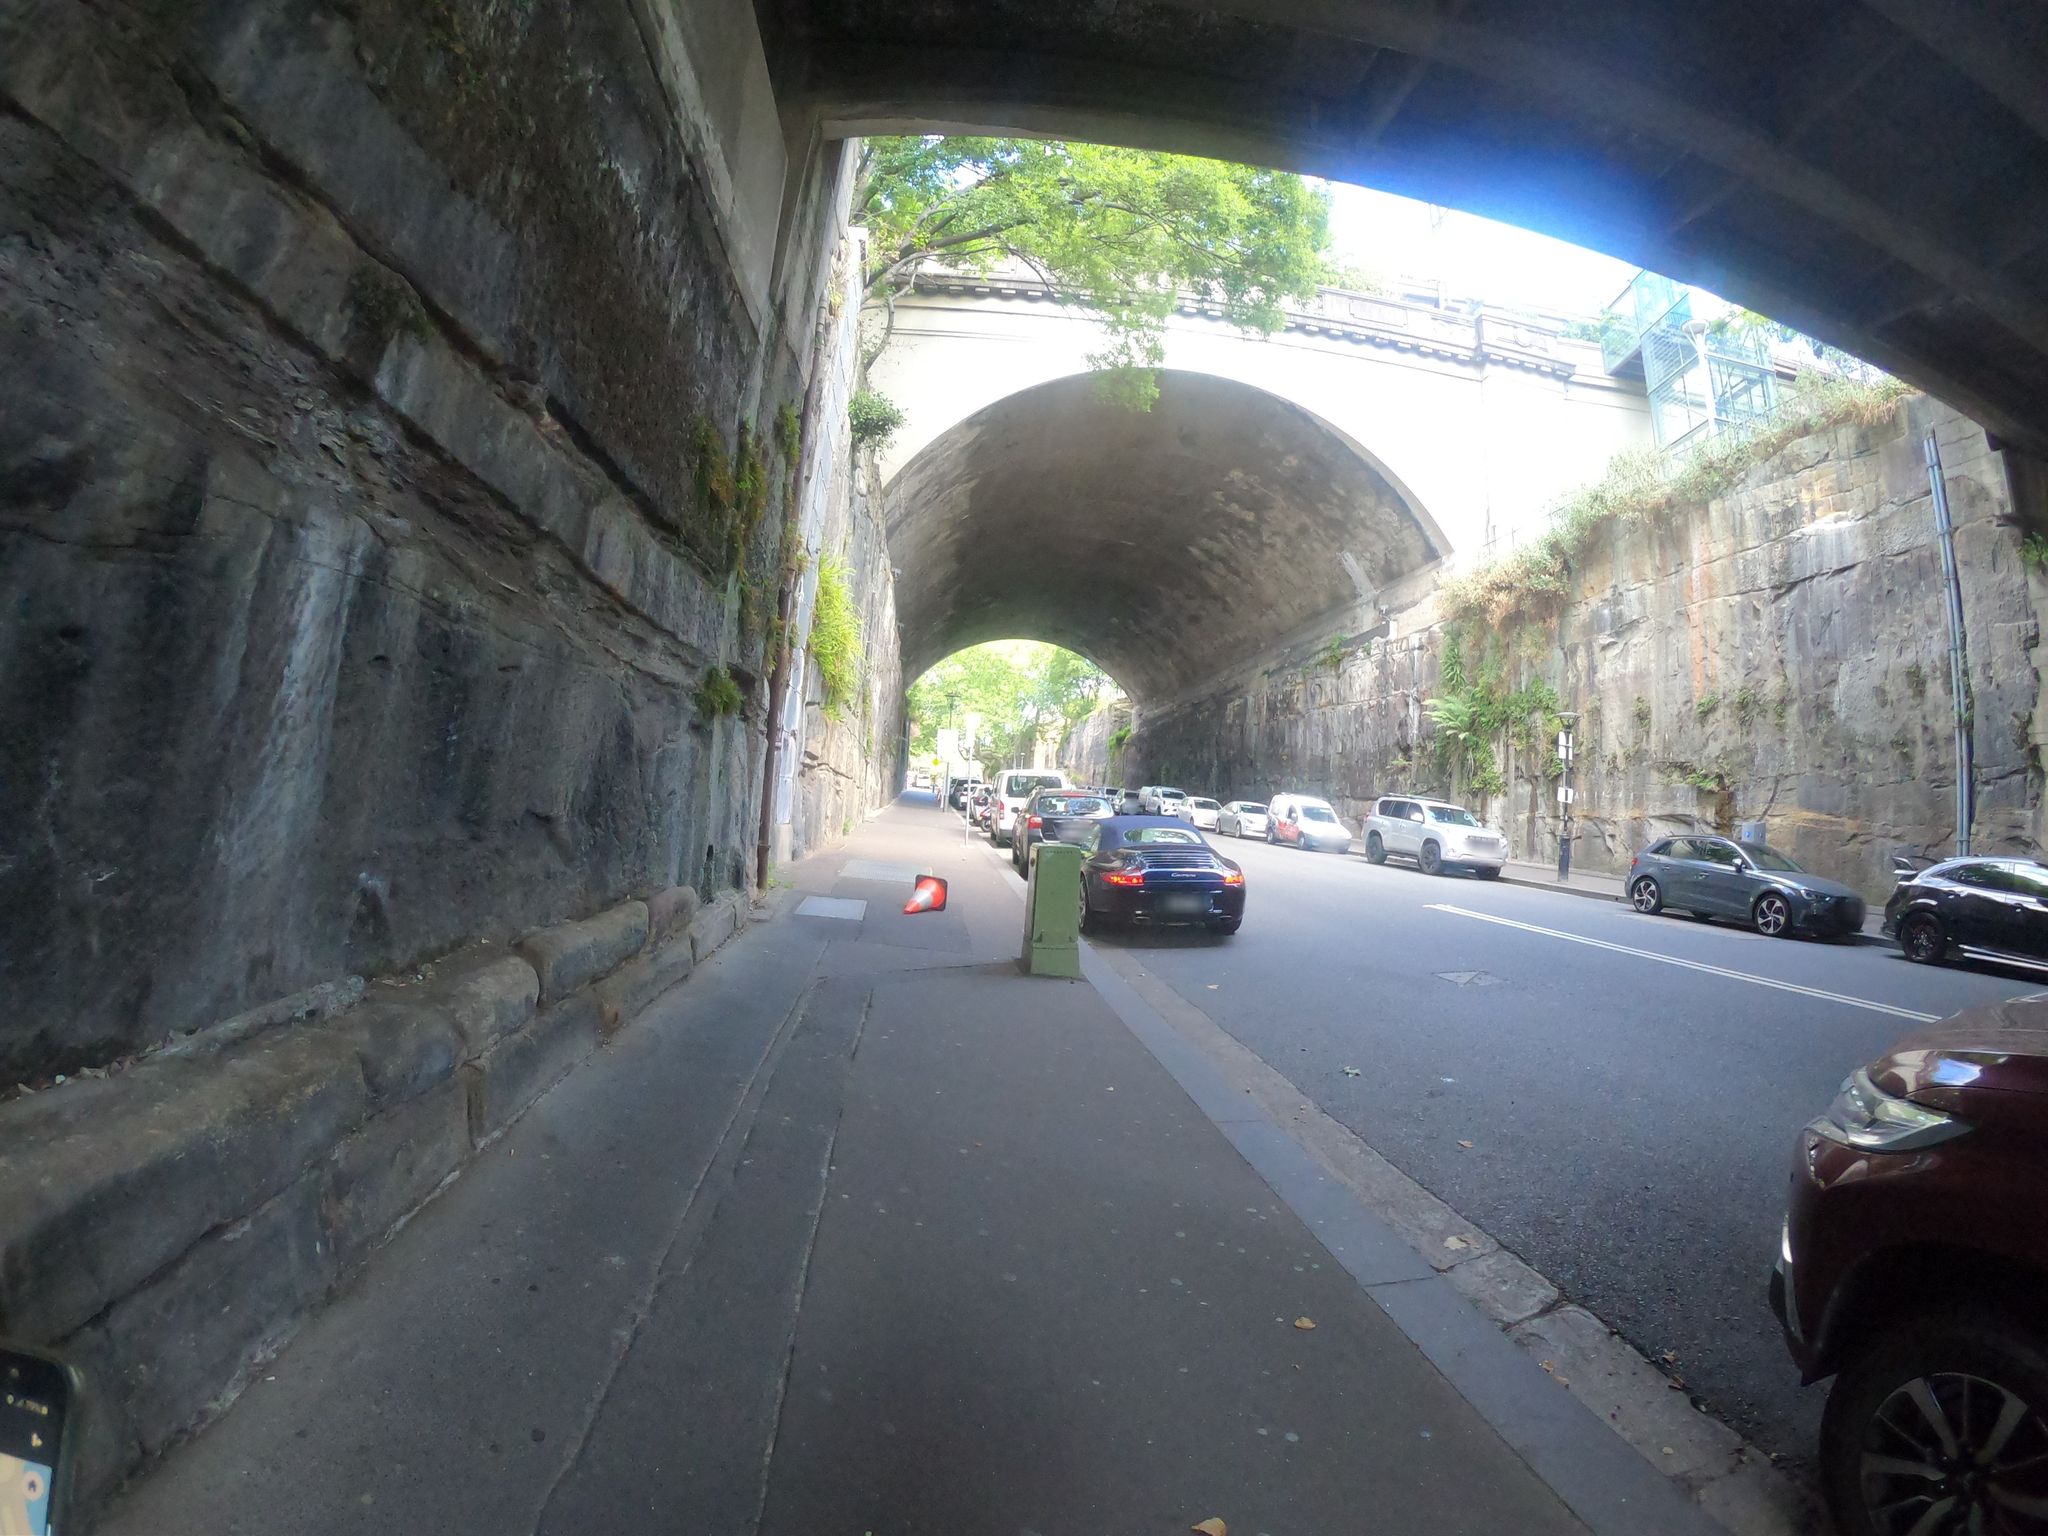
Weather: clear
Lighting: day
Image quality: good
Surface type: driving surface
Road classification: footway
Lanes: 2
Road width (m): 10.0
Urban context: urban centre
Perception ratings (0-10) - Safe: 1.92, Lively: 4.92, Beautiful: 6.42, Boring: 7.82, Depressing: 4.34, Wealthy: 1.89